Field crop: tomato
Growth stage: 1
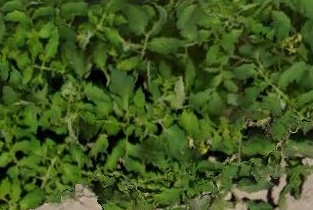
Species: tomato